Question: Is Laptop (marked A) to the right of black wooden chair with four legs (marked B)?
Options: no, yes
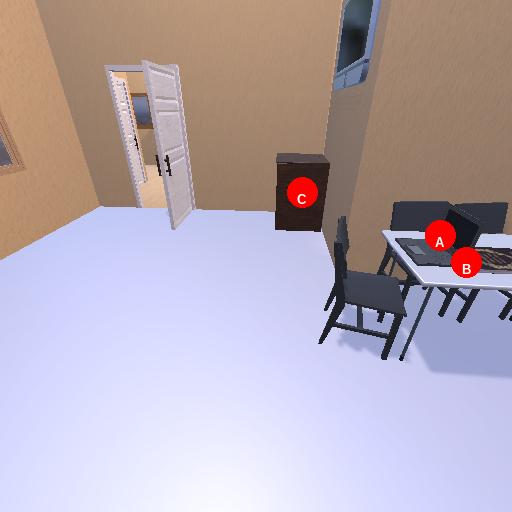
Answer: no